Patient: sex M, age 69
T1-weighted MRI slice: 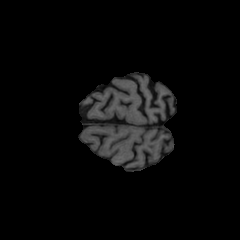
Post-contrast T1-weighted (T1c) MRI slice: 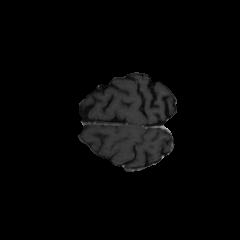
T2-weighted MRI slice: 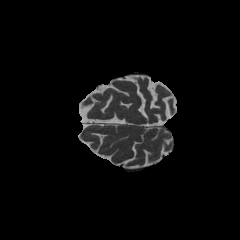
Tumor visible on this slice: no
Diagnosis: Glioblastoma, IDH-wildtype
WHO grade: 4